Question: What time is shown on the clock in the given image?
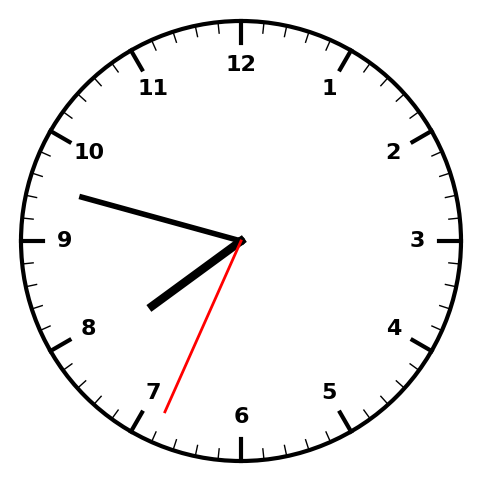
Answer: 07:47:34